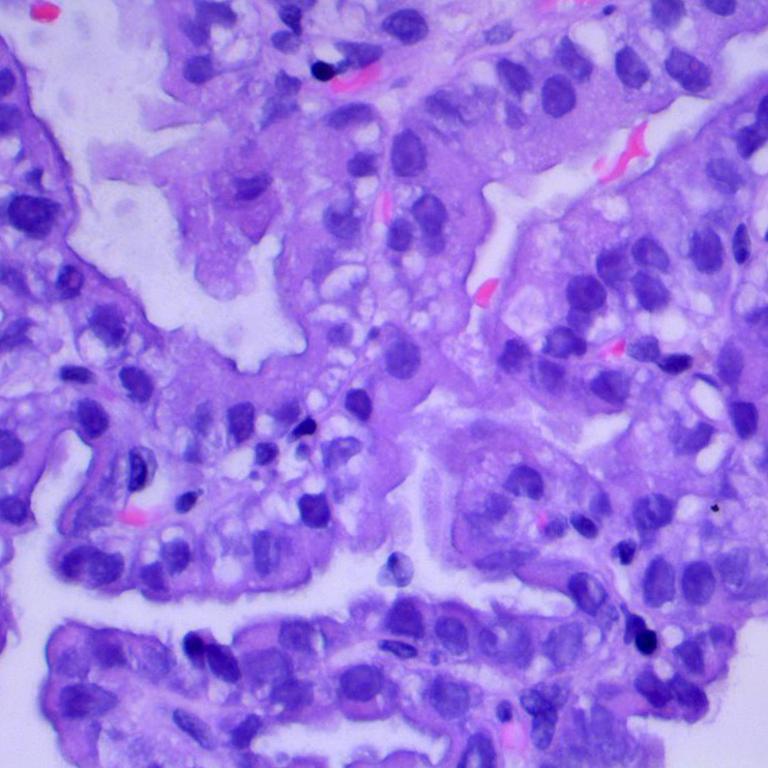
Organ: lung
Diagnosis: adenocarcinomas